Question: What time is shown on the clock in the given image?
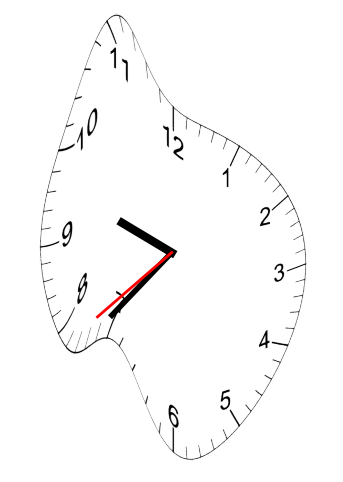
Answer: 09:36:38